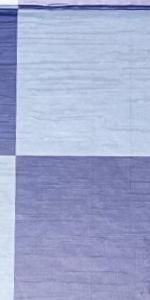
Label: Empty